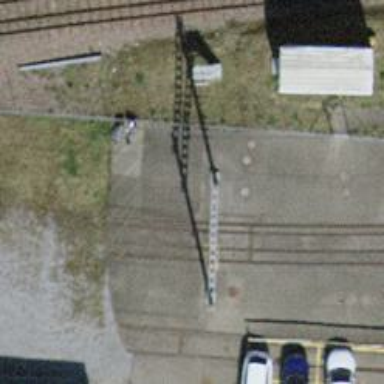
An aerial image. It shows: Single-track railway spur.